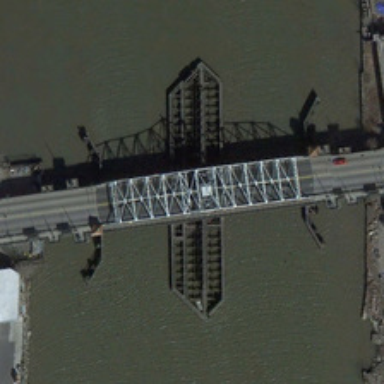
A bridge connects the two sides of the river .